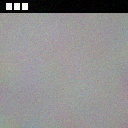
Screen state: on